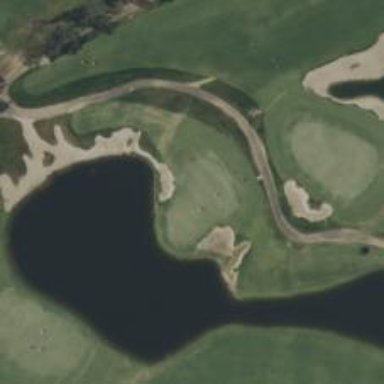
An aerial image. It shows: Golf hole.